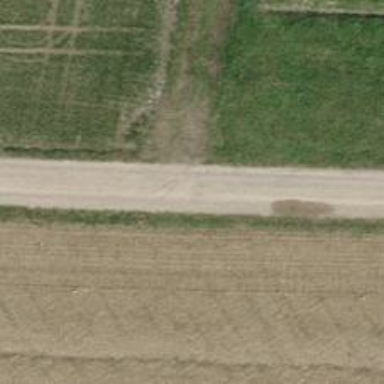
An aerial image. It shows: Unpaved track road.